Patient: sex F, age 56
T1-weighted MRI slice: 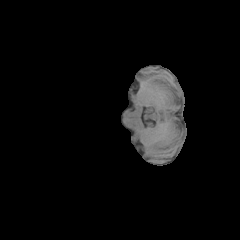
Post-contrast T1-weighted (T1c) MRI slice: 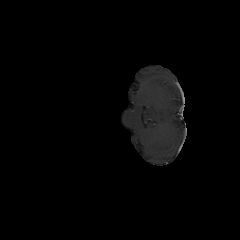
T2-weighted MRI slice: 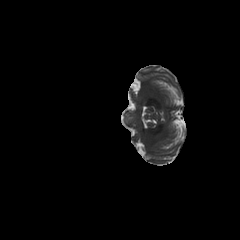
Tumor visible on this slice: no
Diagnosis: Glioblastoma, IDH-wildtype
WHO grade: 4